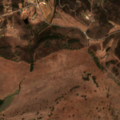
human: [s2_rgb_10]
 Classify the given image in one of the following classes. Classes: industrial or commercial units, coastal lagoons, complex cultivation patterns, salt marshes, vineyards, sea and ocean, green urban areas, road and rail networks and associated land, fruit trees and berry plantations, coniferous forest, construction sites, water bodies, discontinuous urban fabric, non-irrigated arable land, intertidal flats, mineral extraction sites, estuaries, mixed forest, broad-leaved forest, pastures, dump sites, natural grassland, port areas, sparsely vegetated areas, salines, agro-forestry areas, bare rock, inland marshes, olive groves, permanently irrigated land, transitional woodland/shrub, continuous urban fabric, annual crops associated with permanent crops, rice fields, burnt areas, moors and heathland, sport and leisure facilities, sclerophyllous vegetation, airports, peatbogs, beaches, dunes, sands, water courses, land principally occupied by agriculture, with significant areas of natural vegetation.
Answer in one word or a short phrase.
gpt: sport and leisure facilities, fruit trees and berry plantations, pastures, land principally occupied by agriculture, with significant areas of natural vegetation, sclerophyllous vegetation, transitional woodland/shrub, water bodies